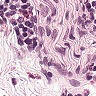
Metastatic tissue present: no